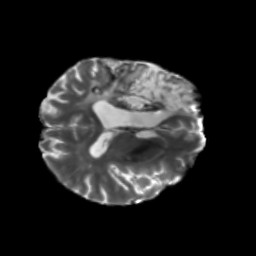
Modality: T2w
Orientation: axial
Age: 60
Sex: male
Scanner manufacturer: siemens
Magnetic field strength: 3 T
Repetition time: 5.25 s
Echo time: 0.08 s